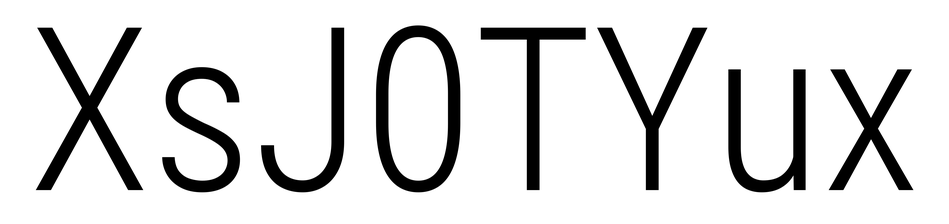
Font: Roboto_Condensed_Light